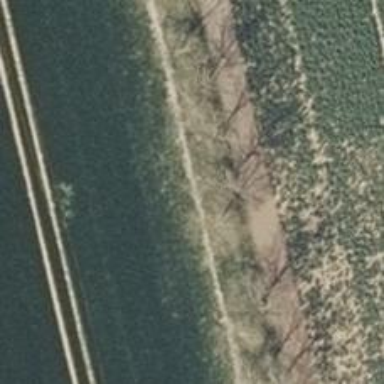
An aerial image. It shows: Row of deciduous broadleaved trees.